Interaction volume radius: 10 \u00c5
Interaction volume height: 25 \u00c5
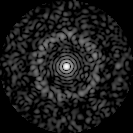
Disorder parameter: 0.8048